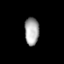
Tissue: prostate
Cell type: T cells
Senescence score: 0.7504
Nuclear area (px): 387
Mean DAPI intensity: 167.326